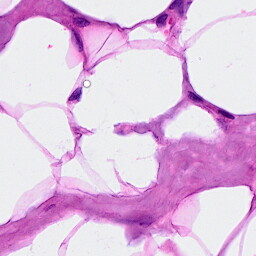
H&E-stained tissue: Breast